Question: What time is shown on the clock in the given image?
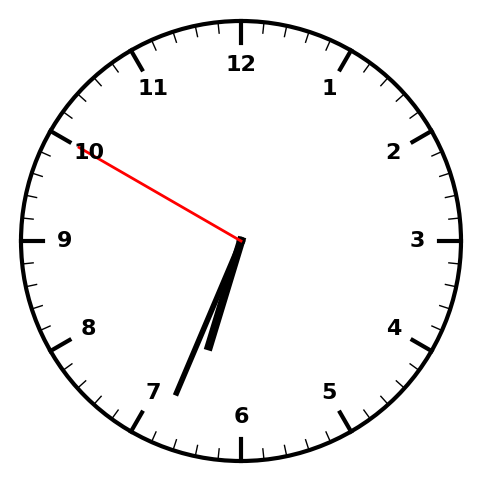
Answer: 06:33:50